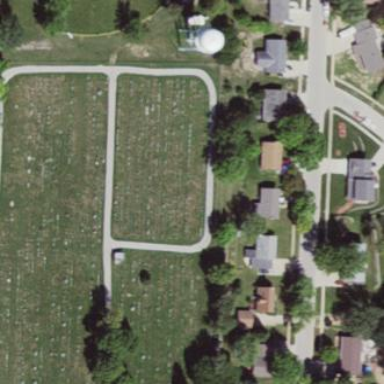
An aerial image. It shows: Cemetery.